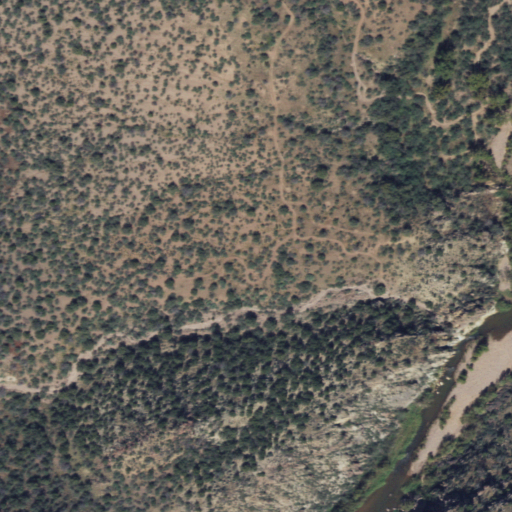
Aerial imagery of valley in Arizona named Grass Valley (historical) containing shrub, woody wetlands, open water, and herbaceous wetlands